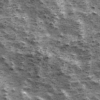
Label: not_dusty